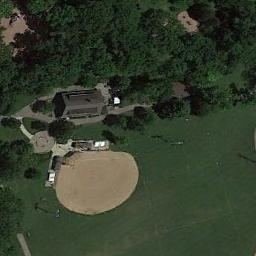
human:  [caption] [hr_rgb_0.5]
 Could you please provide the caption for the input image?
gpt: There are two baseball fields in the picture, One of which is about twice as large as the other .

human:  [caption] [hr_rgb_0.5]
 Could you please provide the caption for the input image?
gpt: A baseball diamond is in the middle of grass next to some trees .

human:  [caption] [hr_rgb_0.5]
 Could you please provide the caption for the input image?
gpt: A baseball diamond next to the forest and a building around it .

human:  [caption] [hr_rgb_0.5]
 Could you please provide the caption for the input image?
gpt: There is a baseball diamond in the grass surrounded by the houses and forests .

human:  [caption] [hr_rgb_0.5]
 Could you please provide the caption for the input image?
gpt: Many trees are beside the  baseball diamond .